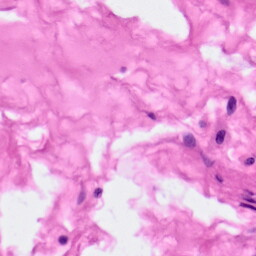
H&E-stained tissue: Pancreatic